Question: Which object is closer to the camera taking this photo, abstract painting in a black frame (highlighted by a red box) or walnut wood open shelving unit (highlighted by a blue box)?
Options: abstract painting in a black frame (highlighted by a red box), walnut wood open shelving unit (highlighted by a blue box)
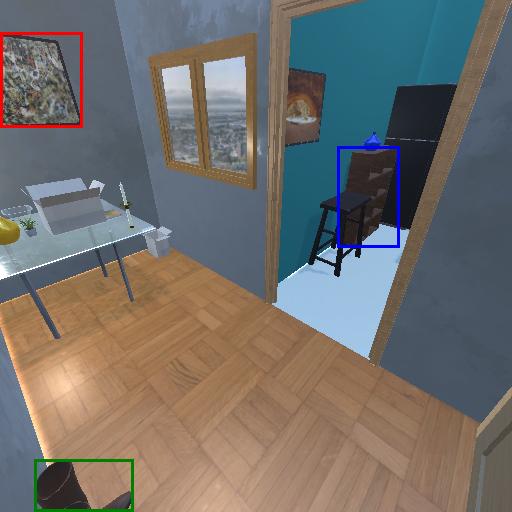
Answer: abstract painting in a black frame (highlighted by a red box)